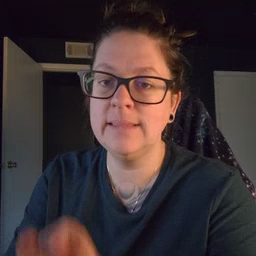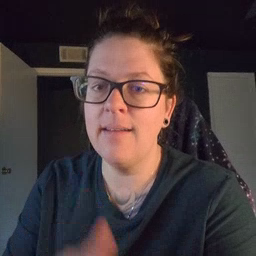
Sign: snack